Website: home-depot
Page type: payment
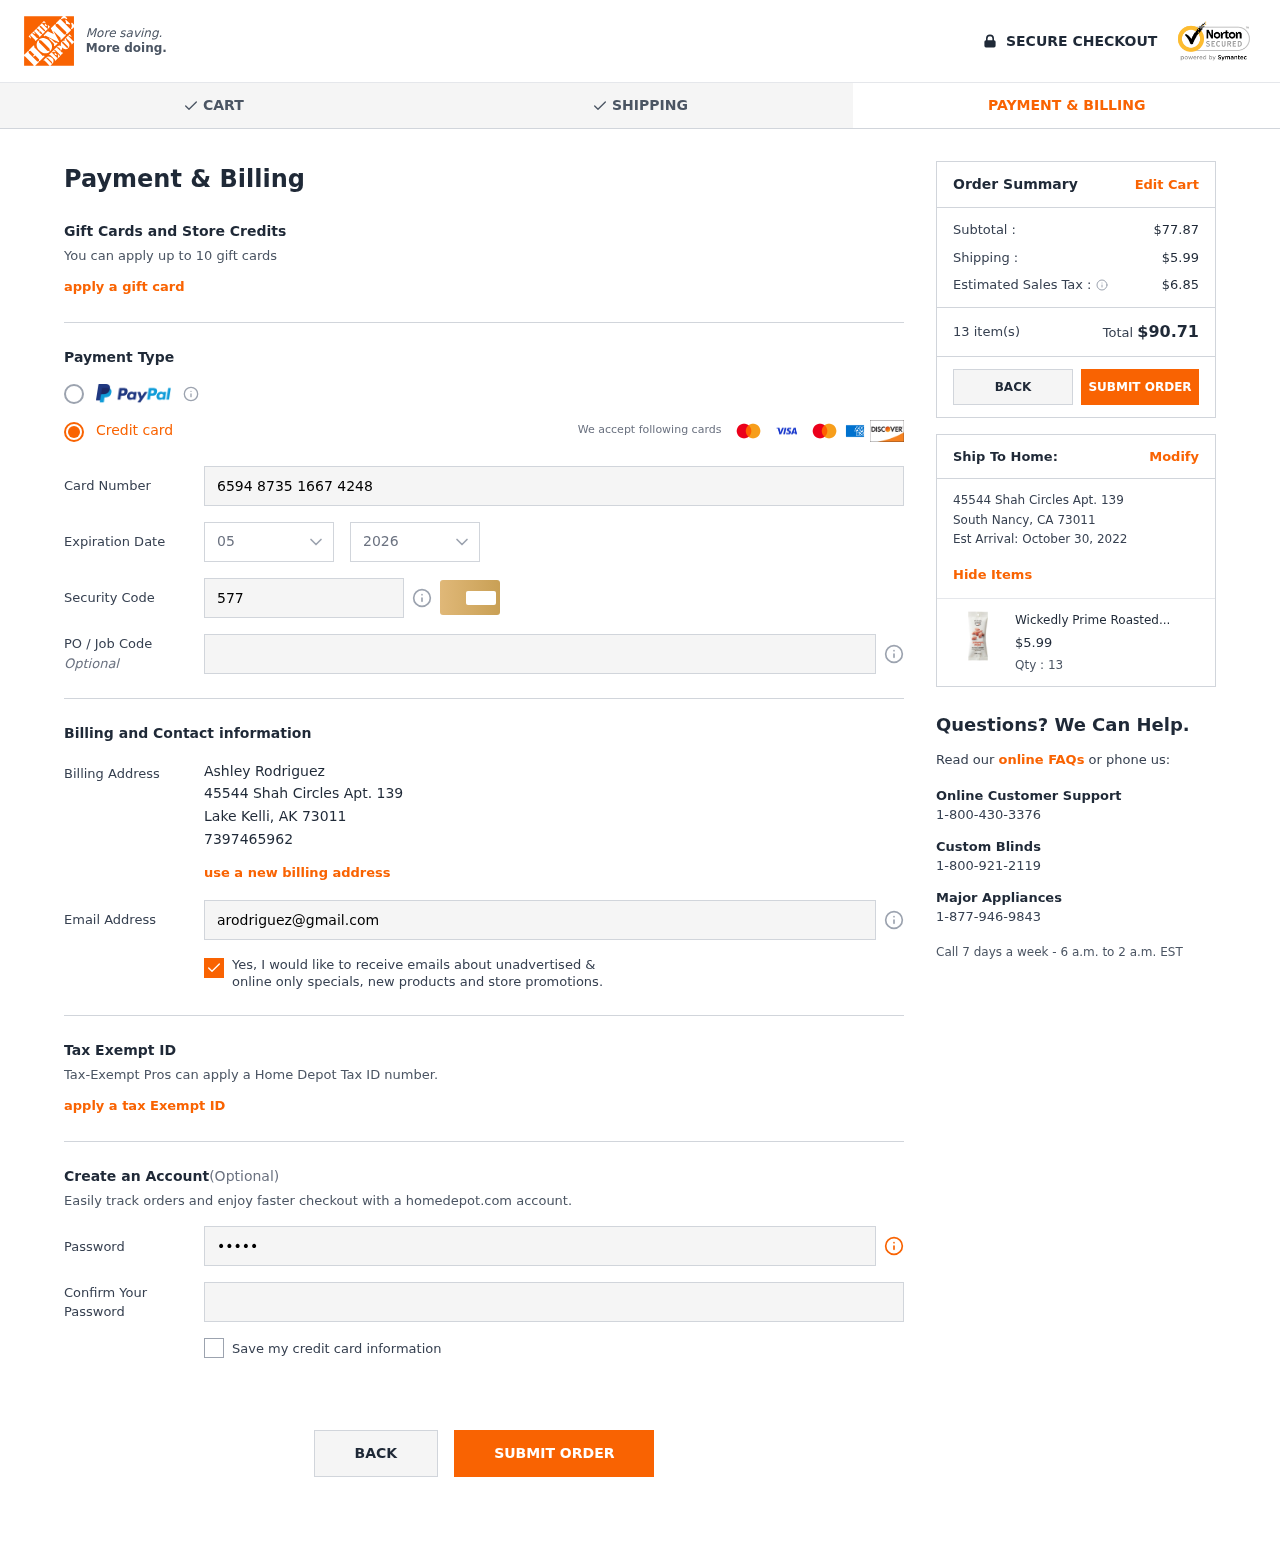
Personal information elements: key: PII_CARD_CVV
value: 577
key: PII_CARD_EXPIRY_MONTH
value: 05
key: PII_CARD_EXPIRY_YEAR
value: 26
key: PII_CARD_NUMBER
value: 6594 8735 1667 4248
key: PII_CITY
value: Lake Kelli
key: PII_CITY2
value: South Nancy
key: PII_EMAIL
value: arodriguez@gmail.com
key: PII_FULLNAME
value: Ashley Rodriguez
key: PII_PHONE
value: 7397465962
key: PII_POSTCODE
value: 73011
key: PII_POSTCODE2
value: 73011
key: PII_STATE_ABBR
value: AK
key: PII_STATE_ABBR2
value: CA
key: PII_STREET
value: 45544 Shah Circles Apt. 139
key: PII_STREET2
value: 45544 Shah Circles Apt. 139
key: PII_POSTCODE_FULL
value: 73011
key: PII_POSTCODE_NUMERIC
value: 73011
Product elements: key: PRODUCT1_NAME
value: Wickedly Prime Roasted Almonds, Cinnamon-Sugar, Snack Pack, 1.5 Ounce (Pack of 15)
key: PRODUCT1_PRICE
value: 5.99
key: PRODUCT1_QUANTITY
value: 13
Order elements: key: ORDER_SUBTOTAL
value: $77.87
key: ORDER_SHIPPING_COST
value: $5.99
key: ORDER_TAX
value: $6.85
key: ORDER_NUM_ITEMS
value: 13 item(s)
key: ORDER_TOTAL
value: $90.71
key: ORDER_DELIVERY_DATE
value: October 30, 2022